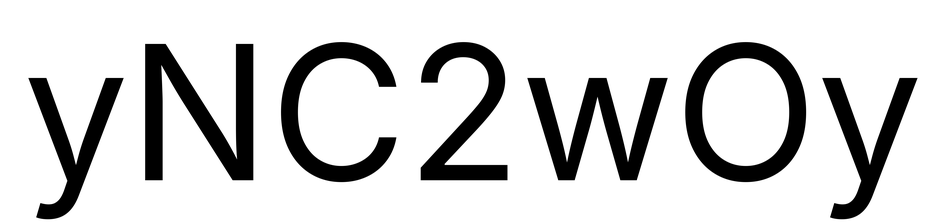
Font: Inter_Regular